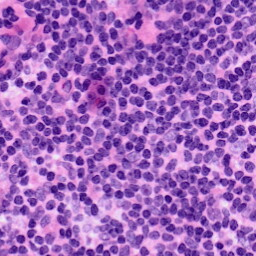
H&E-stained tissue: LymphNode